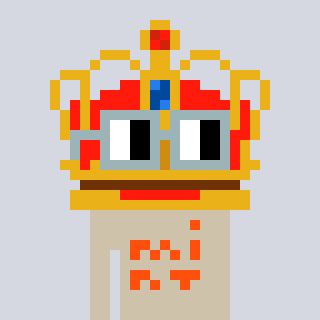
a pixel art character with square dark gray glasses, a crown-shaped head and a bege-colored body on a cool background